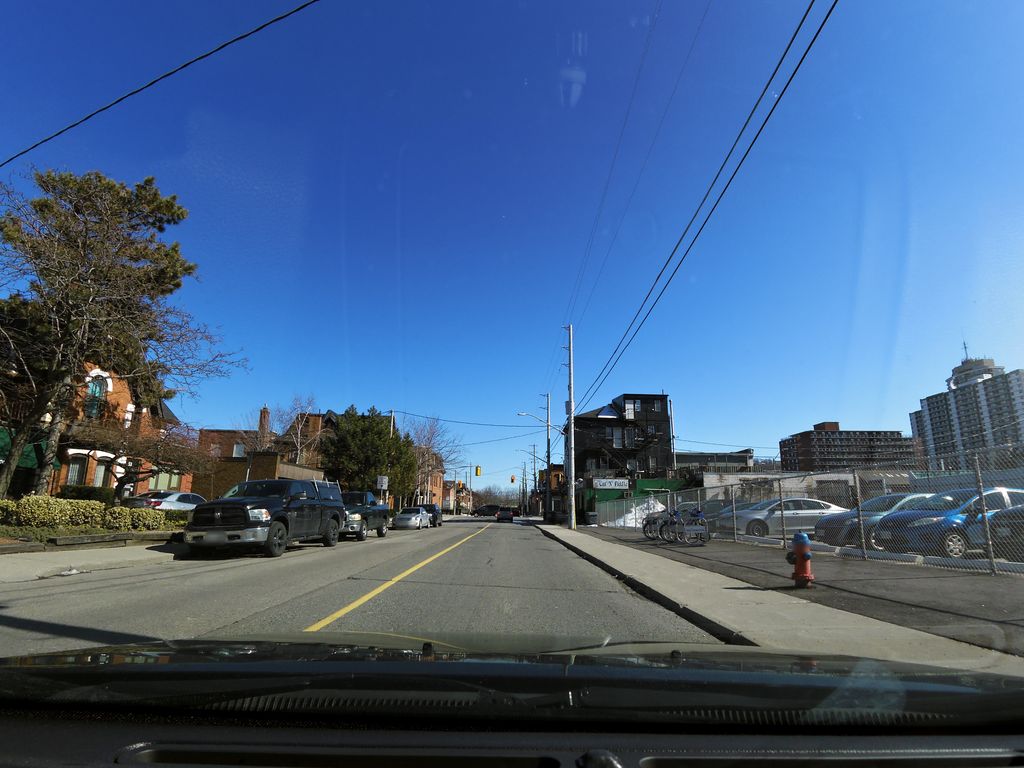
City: hamilton